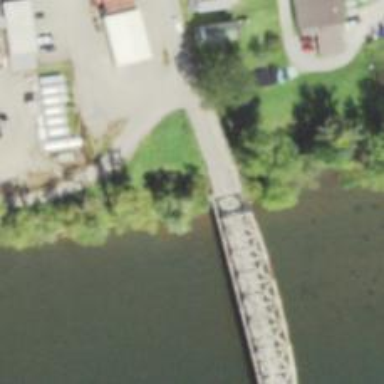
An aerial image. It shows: Secondary road on asphalt bridge with truss structure.